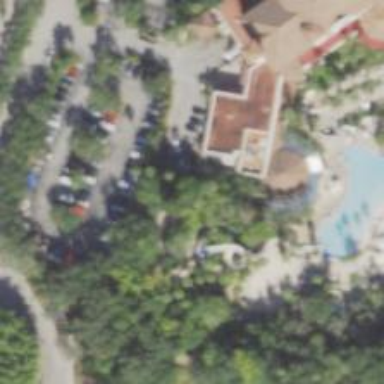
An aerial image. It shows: Water slide attraction.